Question: When I try to instantiate one CFC from 2 different CFCs, ColdFusion returns a 500 error. I tried making one of the CFC extend the other, but it did not solve the issue. Is this possible, or am I simply doing something incorrectly?
'''
<!--- one.cfc --->
<cfcomponent name="FirstCFC">
<cfset this.Tools = createObject('component', 'toolbox').init()>
....
</cfcomponent>
<!--- two.cfc --->
<cfcomponent name="SecondFC">
<cfset this.Tools = createObject('component', 'toolbox').init()>
....
</cfcomponent>
<!--- toolbox.cfc --->
<cfcomponent name="Toolbox">
<cffunction name="init" access="public">
<cfreturn this>
</cffunction>
<cffunction name="someFunc" access="public">
</cffunction>
</cfcomponent>
'''
Here is a screenshot of the 500 error

Here is a more "full" code sample
<URL>
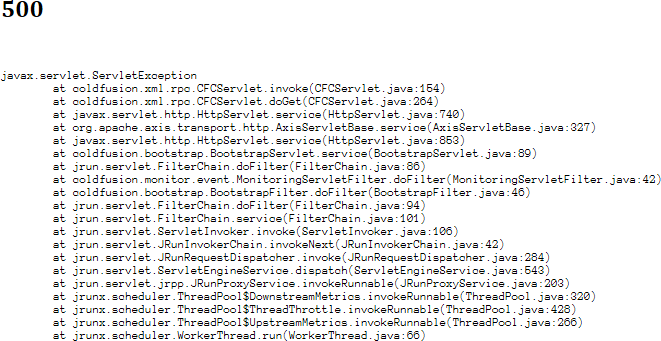
Answer: The java stack trace you've included is indicitive of an . Take care when creating objects of type A, which have a new object of type B in their pseudo-constructor. If the object B creates an object of type A in pseudo-constructor, you have yourself an infinite recursion of objects being created, ending in an ugly java stack trace.